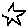
Label: star